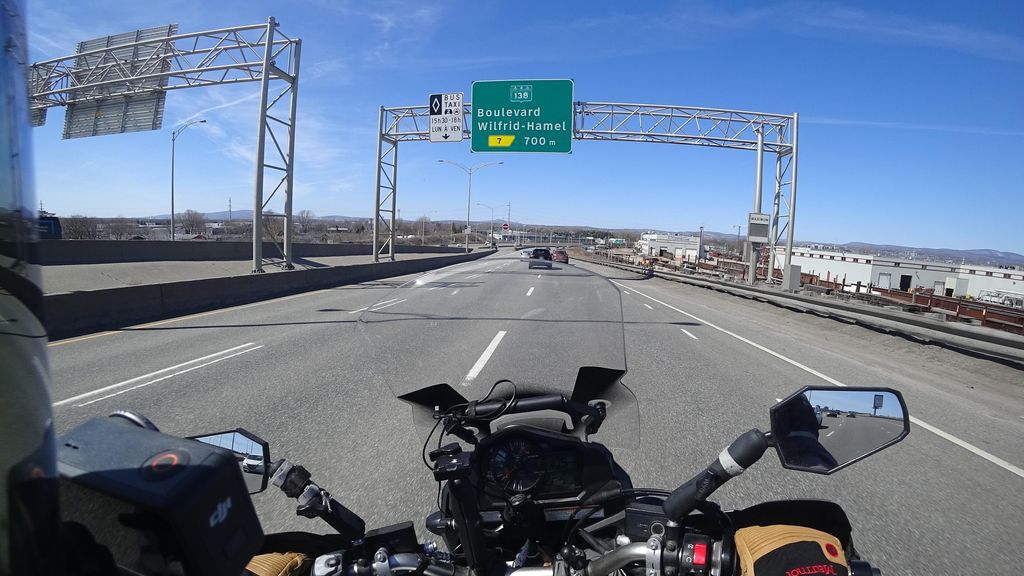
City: quebec_city